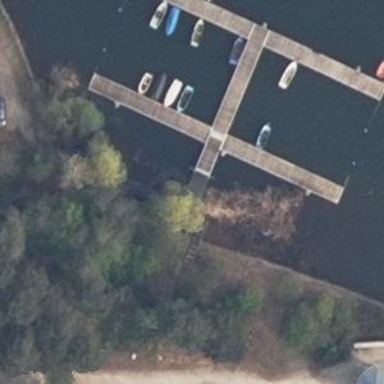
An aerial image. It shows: Man-made pier.